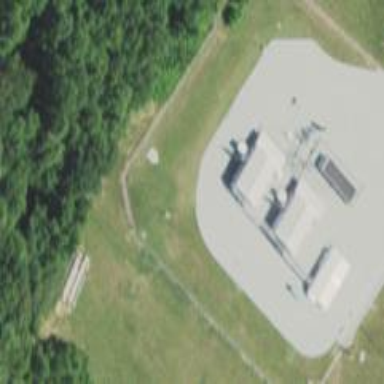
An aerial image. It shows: Gas industrial area enclosed by fence.